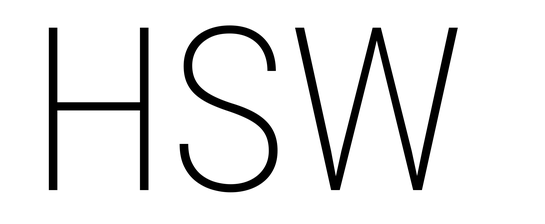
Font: Roboto_Condensed_ExtraLight